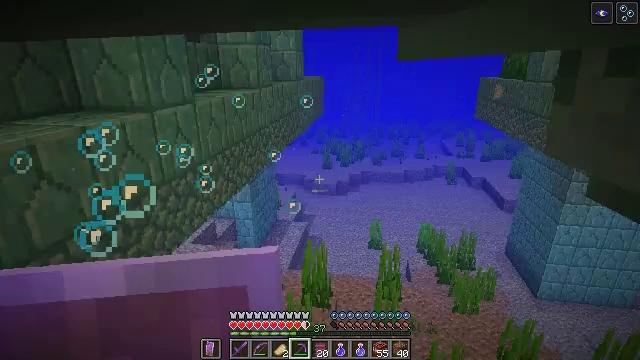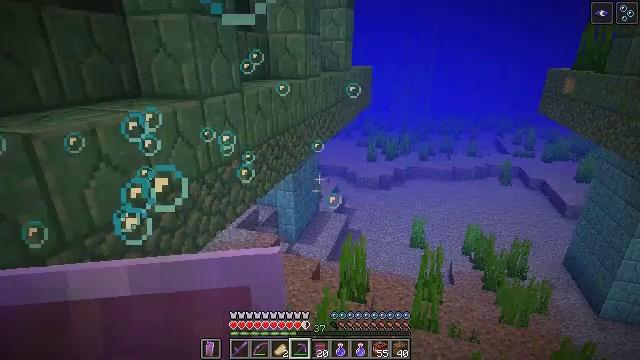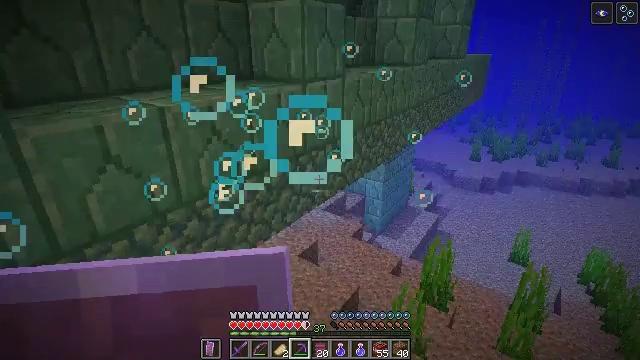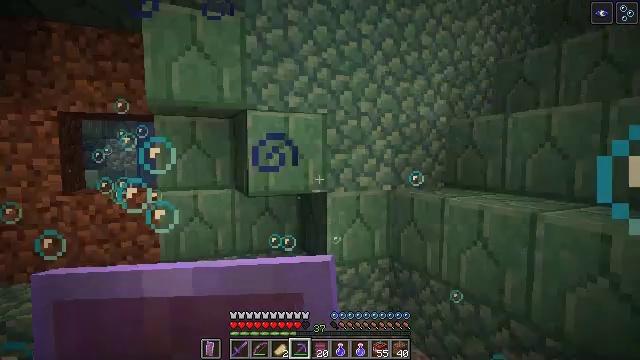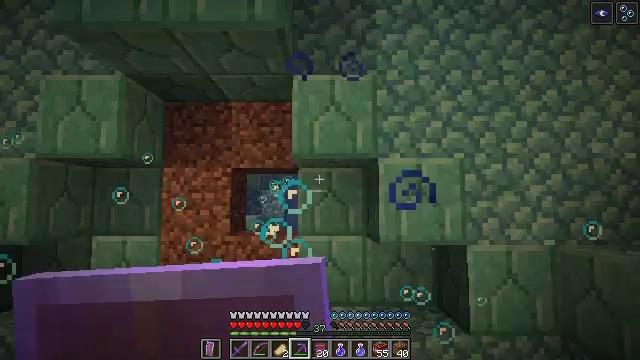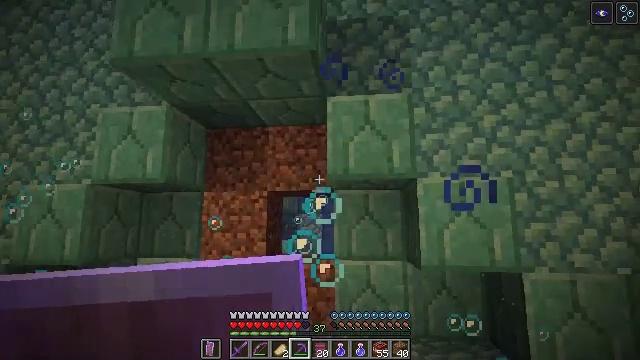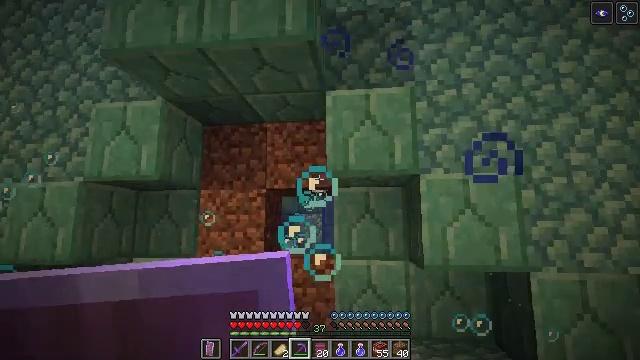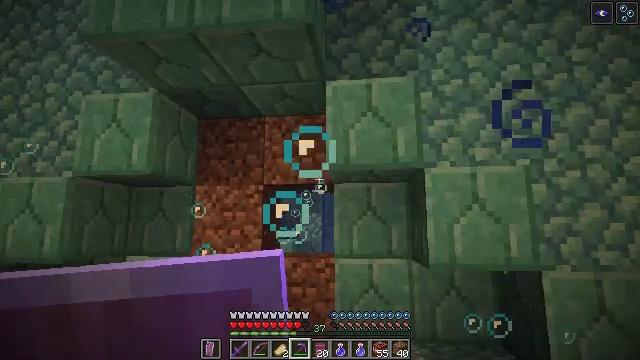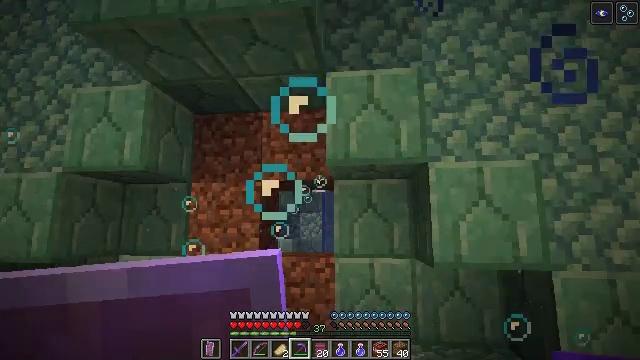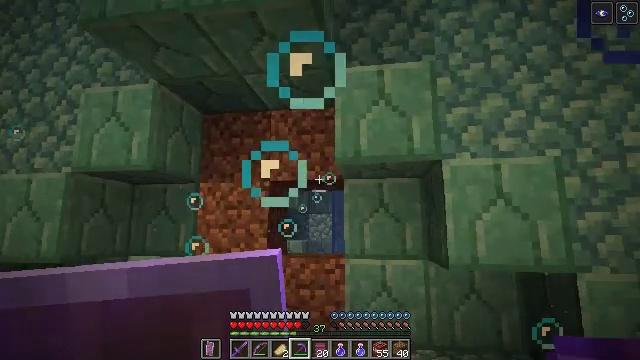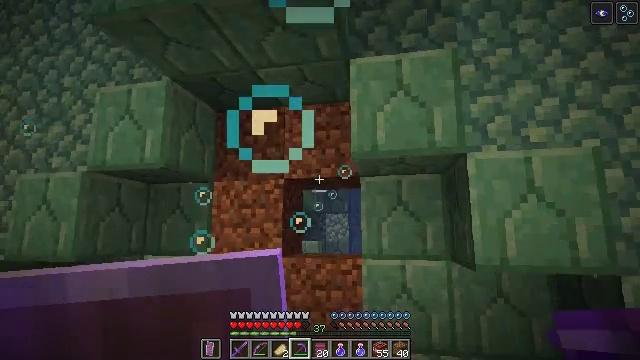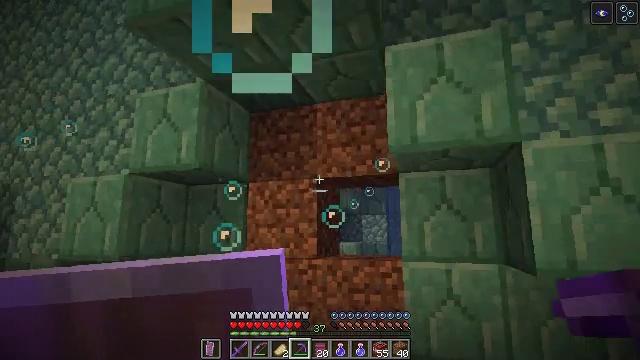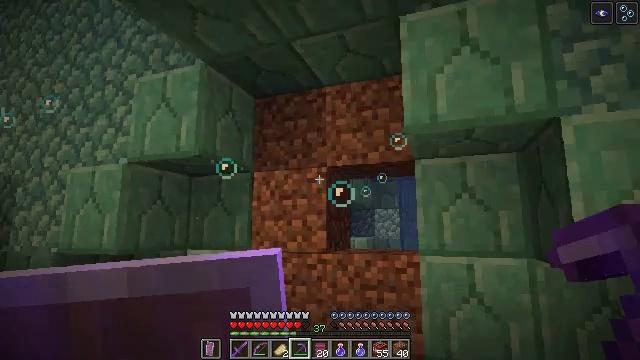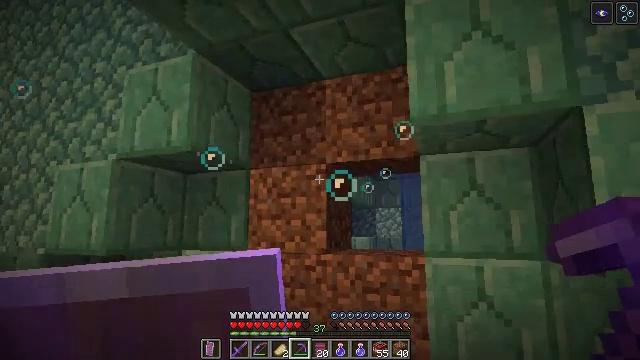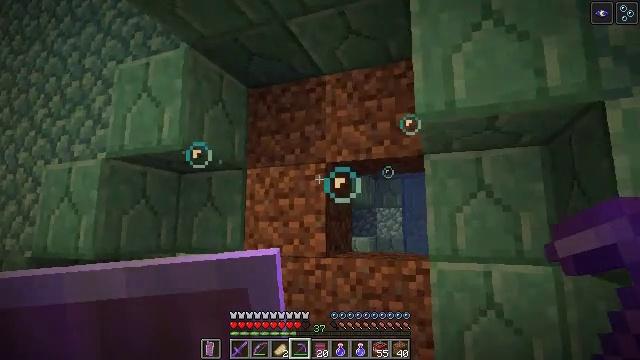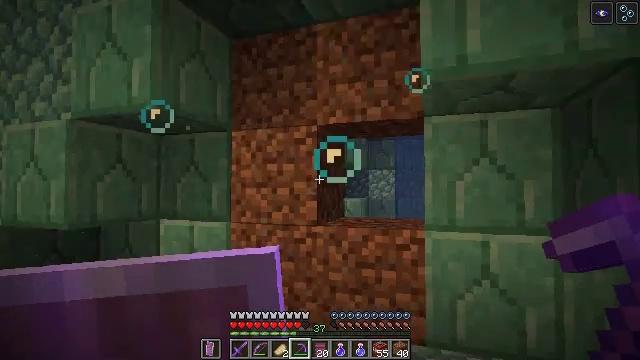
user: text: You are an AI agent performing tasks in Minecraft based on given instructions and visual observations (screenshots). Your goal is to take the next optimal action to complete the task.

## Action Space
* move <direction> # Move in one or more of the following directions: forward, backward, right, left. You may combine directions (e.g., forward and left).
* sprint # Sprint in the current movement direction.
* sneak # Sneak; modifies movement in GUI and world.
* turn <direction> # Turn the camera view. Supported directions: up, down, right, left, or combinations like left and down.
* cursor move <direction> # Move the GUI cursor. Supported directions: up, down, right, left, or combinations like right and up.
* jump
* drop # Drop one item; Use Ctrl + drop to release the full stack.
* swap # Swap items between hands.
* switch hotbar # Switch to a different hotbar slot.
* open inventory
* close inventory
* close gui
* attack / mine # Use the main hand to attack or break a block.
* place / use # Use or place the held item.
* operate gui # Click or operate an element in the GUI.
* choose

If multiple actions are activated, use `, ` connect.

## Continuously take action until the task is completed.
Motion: motion action
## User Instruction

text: Collect dirt by holding left button.
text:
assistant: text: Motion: turn left and down, attack / mine
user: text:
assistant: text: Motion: turn left and down
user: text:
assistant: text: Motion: move forward, turn left and up
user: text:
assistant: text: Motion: move forward, turn left and up
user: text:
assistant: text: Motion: move forward, turn left and up
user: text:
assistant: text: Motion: move forward
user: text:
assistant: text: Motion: move forward
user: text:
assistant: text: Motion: move forward
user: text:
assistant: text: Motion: move forward, turn left
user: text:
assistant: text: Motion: move forward, turn left
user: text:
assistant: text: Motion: move forward, turn left
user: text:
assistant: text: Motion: move forward, turn left
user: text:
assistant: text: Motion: move forward, jump
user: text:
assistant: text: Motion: move forward, jump
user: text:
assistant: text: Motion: move forward, turn right and down, jump
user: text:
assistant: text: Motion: move forward, turn right and down, jump
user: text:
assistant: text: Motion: move forward, turn right and down, jump
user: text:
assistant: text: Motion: move forward, turn right and down
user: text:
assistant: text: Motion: move forward, turn right and down
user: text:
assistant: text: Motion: move forward, turn right and down
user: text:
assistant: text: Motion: move forward, turn down
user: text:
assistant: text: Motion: move forward, attack / mine
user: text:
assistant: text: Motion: attack / mine
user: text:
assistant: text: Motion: attack / mine
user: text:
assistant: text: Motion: attack / mine
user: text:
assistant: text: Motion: turn down, attack / mine
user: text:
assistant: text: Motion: attack / mine
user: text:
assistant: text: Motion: attack / mine
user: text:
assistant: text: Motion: attack / mine
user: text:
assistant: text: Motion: attack / mine